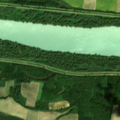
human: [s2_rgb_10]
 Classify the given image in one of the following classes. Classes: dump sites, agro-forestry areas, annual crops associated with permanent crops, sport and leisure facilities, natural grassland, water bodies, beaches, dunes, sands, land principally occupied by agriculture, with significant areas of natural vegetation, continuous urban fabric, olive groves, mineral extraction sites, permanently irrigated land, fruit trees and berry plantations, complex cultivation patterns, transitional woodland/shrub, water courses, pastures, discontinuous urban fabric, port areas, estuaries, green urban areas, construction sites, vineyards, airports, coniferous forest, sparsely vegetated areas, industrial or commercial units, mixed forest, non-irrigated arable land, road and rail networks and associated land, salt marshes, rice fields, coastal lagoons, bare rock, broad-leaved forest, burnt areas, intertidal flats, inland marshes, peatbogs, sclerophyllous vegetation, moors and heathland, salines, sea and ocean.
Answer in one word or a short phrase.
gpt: non-irrigated arable land, broad-leaved forest, water courses